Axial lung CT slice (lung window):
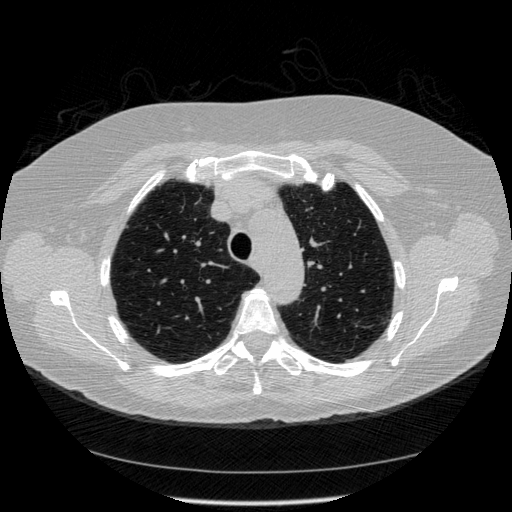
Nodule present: no